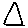
Label: triangle